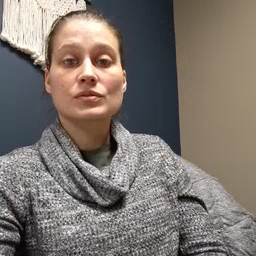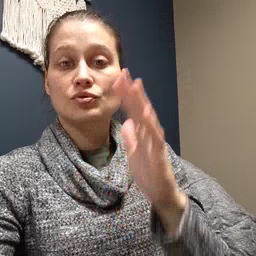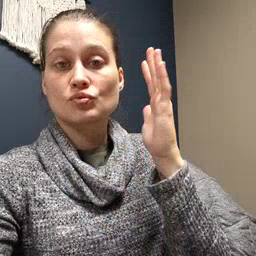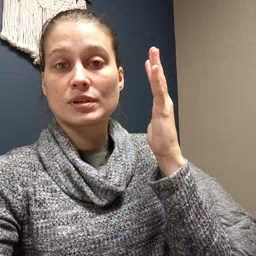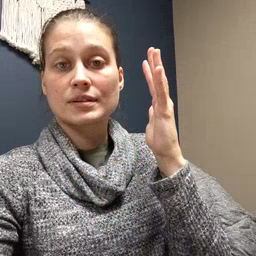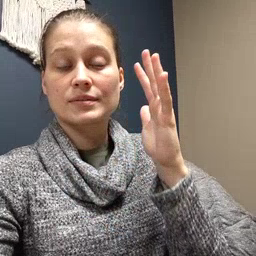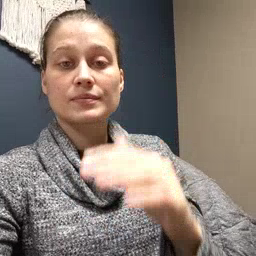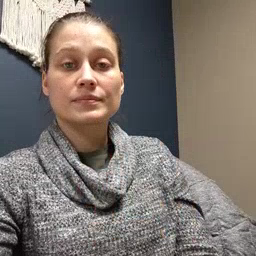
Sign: tree